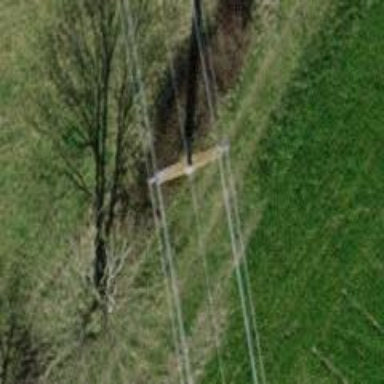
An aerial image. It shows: Power line is depicted.